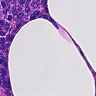
Metastatic tissue present: no